Interaction volume radius: 5 \u00c5
Interaction volume height: 35 \u00c5
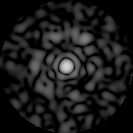
Disorder parameter: 0.814